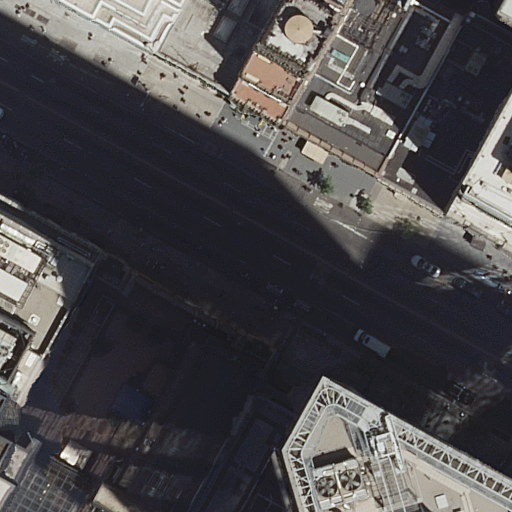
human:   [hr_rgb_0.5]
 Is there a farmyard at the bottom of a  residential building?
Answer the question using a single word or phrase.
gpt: no

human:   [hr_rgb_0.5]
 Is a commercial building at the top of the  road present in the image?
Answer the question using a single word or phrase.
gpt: yes

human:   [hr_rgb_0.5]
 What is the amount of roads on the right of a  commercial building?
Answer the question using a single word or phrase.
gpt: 0

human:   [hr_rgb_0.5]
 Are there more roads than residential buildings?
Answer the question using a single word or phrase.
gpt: no

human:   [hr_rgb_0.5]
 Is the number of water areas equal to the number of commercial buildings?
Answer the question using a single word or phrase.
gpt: no

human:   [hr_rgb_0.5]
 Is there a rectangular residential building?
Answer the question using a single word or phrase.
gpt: yes

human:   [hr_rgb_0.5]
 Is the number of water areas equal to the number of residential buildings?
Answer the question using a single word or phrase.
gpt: no

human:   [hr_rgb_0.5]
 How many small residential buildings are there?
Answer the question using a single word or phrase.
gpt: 2

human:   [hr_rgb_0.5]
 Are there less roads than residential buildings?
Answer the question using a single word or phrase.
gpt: yes

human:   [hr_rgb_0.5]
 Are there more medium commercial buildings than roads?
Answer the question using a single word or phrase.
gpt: no

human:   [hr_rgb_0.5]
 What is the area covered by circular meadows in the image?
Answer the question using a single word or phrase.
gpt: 0m2

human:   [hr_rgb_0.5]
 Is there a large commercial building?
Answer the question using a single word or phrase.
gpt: yes

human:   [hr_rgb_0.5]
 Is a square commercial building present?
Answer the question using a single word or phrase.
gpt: no

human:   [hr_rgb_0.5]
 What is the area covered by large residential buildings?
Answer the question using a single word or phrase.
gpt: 2229m2

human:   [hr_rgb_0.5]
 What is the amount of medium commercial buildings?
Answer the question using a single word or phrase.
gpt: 0

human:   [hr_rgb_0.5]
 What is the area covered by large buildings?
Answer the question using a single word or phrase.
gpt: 3309m2

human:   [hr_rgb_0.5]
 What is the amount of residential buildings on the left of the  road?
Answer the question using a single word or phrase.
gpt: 5

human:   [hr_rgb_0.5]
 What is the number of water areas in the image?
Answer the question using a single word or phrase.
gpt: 0

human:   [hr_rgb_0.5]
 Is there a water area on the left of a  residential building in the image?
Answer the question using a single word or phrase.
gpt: no

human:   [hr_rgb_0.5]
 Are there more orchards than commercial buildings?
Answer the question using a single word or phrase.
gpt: no

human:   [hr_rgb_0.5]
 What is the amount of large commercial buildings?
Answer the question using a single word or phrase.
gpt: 1

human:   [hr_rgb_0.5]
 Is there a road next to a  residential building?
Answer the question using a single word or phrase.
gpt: yes

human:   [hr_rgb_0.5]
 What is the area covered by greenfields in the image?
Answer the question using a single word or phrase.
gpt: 0m2

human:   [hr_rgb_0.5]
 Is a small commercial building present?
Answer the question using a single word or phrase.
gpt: yes

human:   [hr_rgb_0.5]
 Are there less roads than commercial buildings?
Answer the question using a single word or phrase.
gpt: yes

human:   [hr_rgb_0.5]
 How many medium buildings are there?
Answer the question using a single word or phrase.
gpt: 8

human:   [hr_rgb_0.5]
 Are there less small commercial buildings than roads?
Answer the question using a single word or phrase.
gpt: no

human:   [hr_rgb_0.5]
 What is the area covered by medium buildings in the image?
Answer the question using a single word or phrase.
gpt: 2322m2

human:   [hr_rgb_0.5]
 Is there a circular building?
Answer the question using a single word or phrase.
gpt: no

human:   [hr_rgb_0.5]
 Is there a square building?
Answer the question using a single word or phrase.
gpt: no

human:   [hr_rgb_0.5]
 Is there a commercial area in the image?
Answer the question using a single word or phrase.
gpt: no

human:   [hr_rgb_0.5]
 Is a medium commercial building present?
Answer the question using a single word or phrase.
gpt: no

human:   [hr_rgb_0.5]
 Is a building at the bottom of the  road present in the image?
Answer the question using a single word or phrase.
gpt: yes

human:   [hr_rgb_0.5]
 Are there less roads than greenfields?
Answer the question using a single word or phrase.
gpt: no

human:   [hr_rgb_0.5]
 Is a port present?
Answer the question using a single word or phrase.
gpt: no

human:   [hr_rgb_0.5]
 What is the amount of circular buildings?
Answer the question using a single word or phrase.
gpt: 0